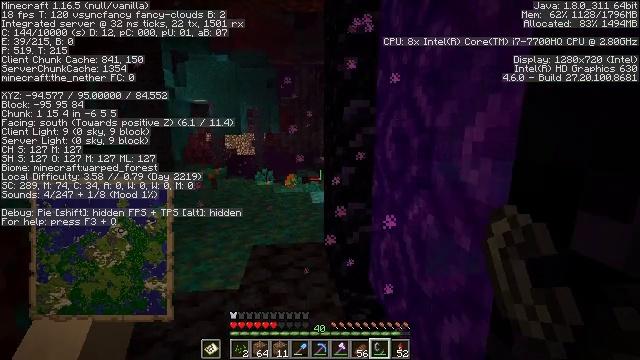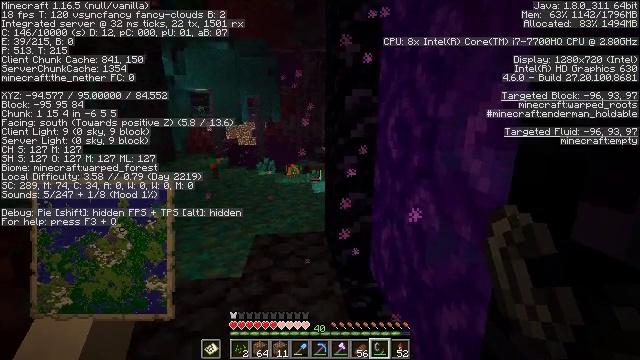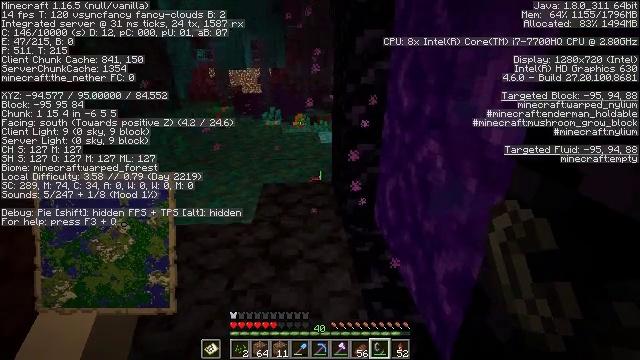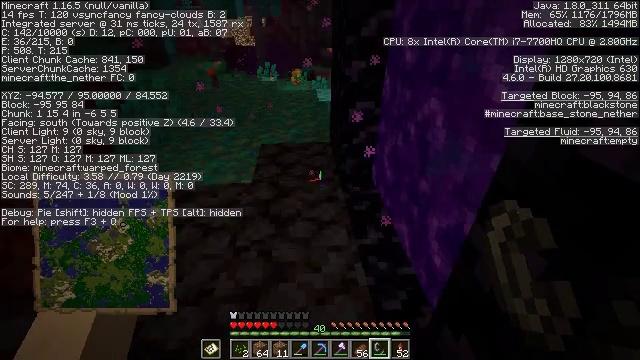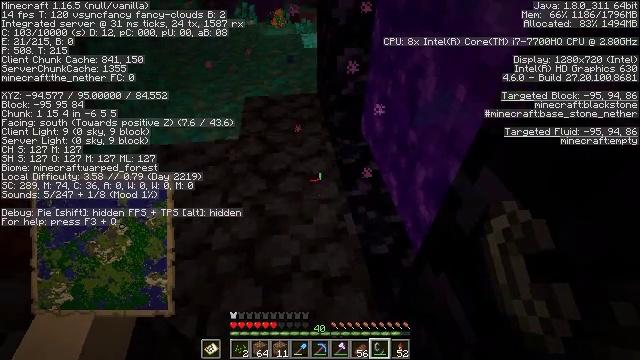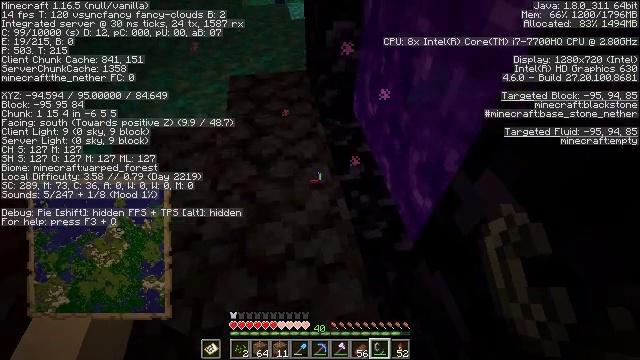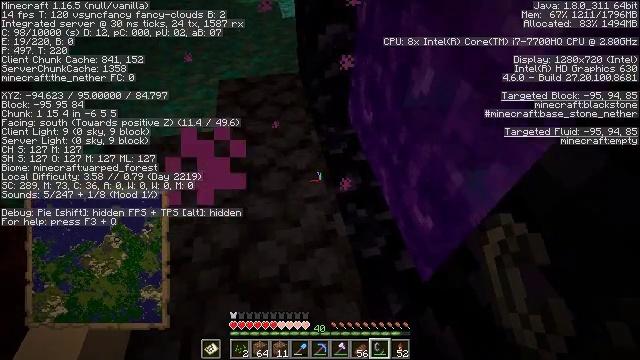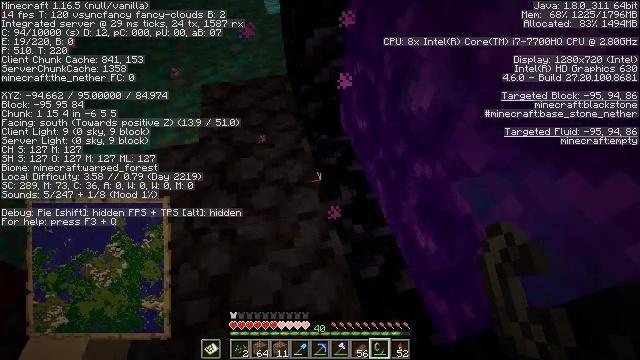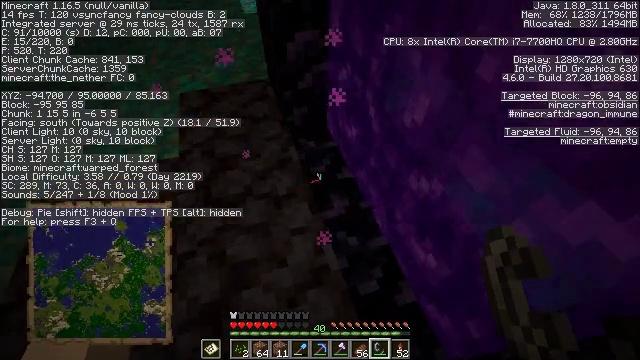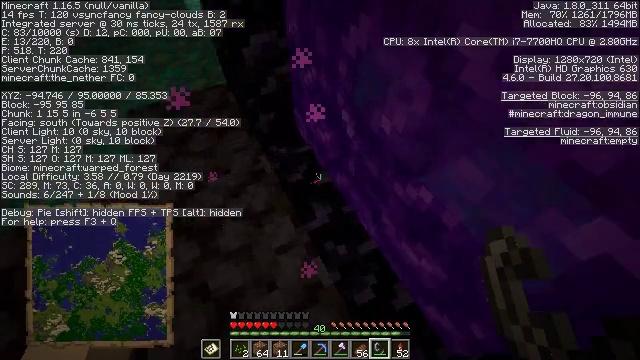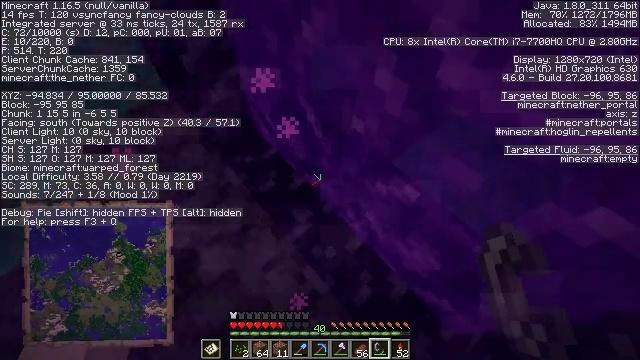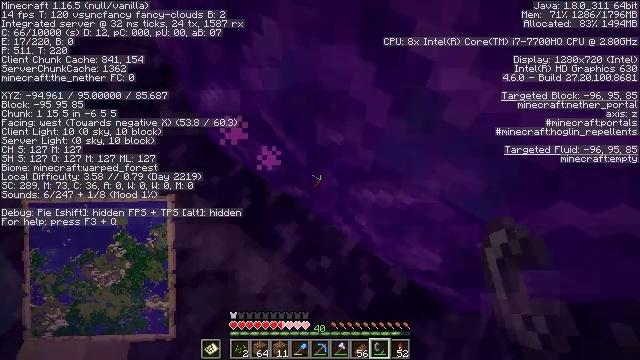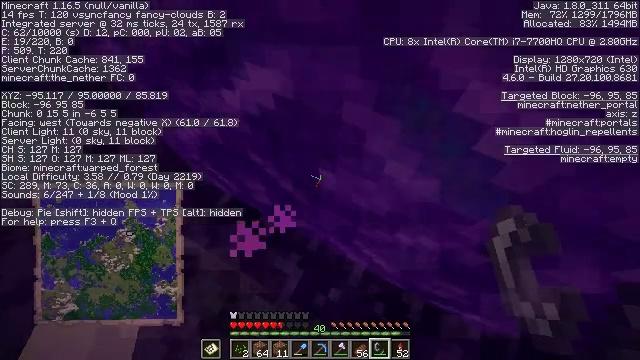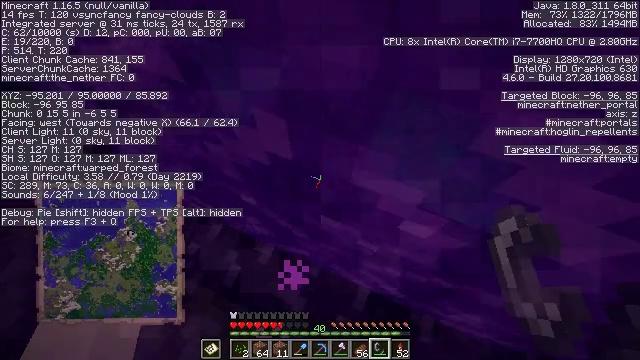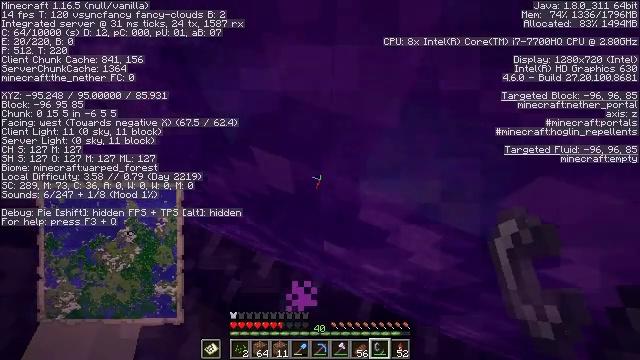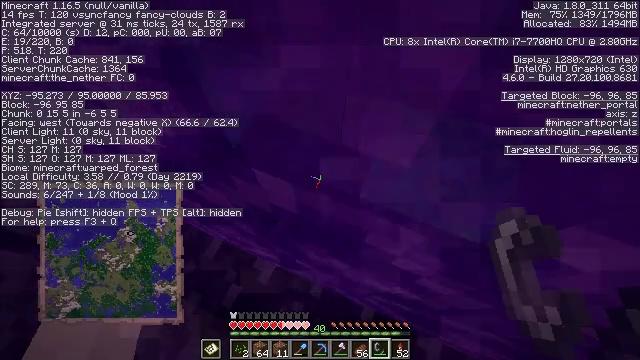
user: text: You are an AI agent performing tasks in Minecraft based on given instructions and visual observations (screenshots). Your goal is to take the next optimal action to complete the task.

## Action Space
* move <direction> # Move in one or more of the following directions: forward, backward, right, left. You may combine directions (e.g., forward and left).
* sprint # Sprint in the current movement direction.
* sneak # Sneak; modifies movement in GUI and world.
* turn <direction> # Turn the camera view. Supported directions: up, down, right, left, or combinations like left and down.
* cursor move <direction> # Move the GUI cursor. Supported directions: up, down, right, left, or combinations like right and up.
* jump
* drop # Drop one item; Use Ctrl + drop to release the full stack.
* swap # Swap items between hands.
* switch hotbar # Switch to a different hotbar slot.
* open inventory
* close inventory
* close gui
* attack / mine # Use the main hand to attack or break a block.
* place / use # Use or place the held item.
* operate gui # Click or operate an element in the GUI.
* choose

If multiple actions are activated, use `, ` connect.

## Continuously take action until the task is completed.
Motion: motion action
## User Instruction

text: Fight hostile mobs.
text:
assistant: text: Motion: turn down
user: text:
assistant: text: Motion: turn left and down
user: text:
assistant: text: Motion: turn down
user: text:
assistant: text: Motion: turn right and down
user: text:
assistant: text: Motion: move forward, turn right and down
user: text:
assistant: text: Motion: move forward, turn right
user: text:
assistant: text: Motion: move forward, turn right and down
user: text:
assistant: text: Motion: move forward, turn right
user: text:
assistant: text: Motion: move forward, turn right and down
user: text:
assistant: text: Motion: move forward, turn right and down
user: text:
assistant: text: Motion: move forward, turn right and down
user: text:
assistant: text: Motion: move forward, turn right and down
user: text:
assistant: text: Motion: turn right
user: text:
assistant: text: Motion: turn right
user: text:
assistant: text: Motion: no_op
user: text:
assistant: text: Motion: turn left
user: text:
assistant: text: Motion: turn left
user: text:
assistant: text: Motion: move forward and move right, turn left
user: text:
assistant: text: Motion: move forward and move right, turn left
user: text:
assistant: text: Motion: move right, turn left and up
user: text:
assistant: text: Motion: turn left and up
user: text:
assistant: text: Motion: turn left and up
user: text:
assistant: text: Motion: turn left and up
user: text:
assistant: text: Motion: turn left and up
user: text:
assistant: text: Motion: turn left and up
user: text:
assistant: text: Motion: turn left and up
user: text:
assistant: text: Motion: turn left and up
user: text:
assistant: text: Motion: turn left and up
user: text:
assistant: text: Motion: turn left and up
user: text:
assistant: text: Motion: no_op